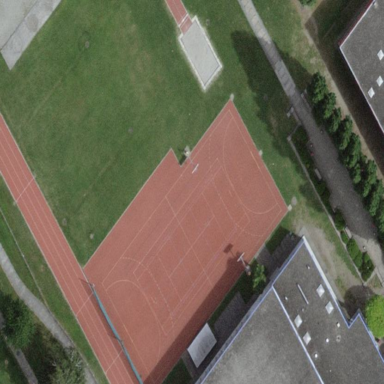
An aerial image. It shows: Basketball court on pitch.